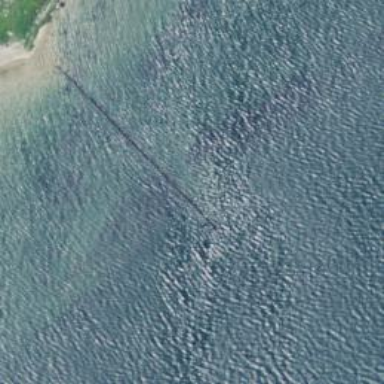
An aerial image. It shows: Breakwater structure.